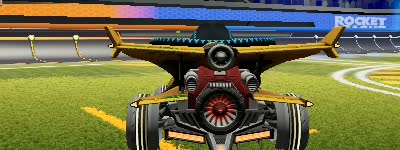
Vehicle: aftershock